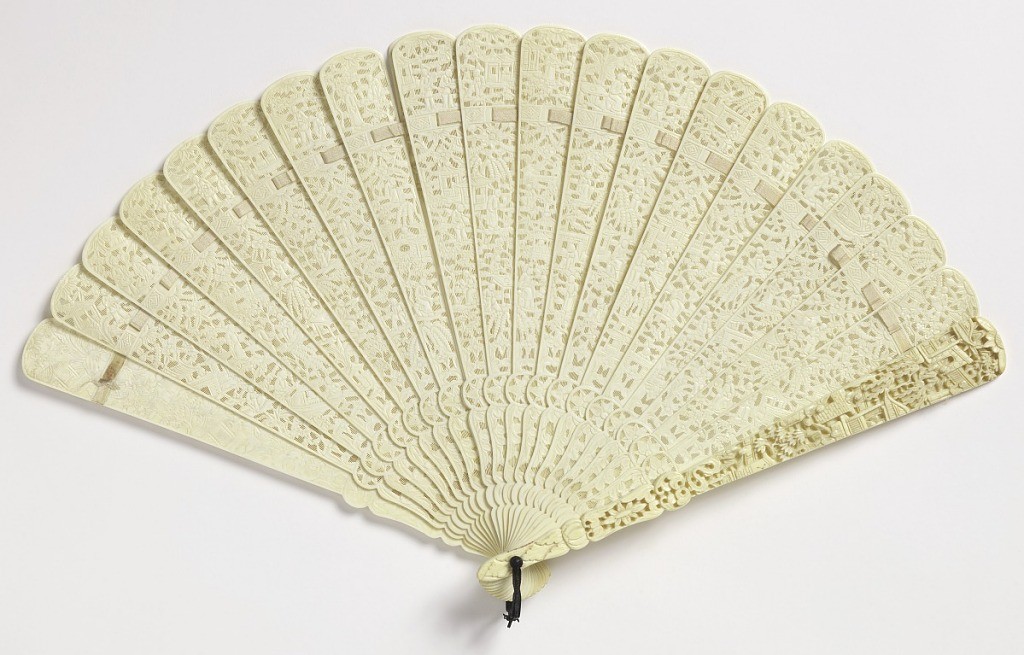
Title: Brisé fan
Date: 19th century
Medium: Carved and pierced ivory sticks
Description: Ivory brisé fan carved and pierced to resemble lace with figures, boats, houses, trees. Guards carved in high relief.